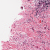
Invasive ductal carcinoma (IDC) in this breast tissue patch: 1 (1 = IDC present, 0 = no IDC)